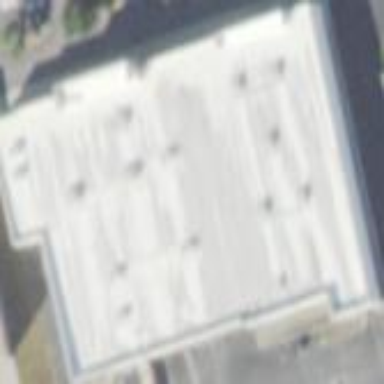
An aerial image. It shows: Building.